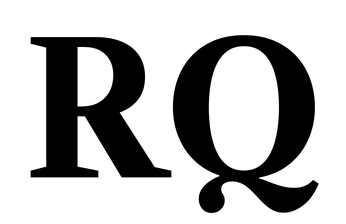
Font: LibreCaslonText_Bold